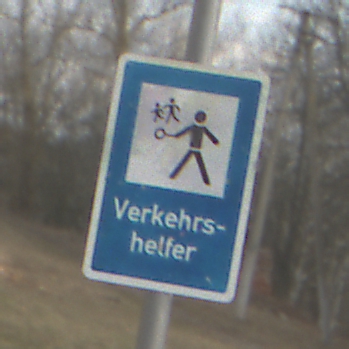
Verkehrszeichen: Verkehrshelfer
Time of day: MorningAfternoon
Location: Outdoor (Nature)
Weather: PartlyCloudy
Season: Autumn
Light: Natural